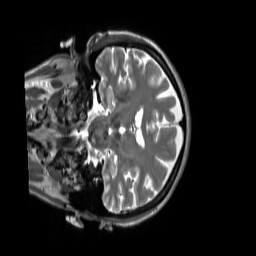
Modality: T2w
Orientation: coronal
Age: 42
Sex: female
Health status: ill
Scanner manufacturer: siemens
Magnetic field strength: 3 T
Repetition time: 2.8 s
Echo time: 0.326 s